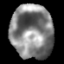
Tissue: lung
Cell type: Epithelial cells
Senescence score: 0.1943
Nuclear area (px): 2233
Mean DAPI intensity: 131.332